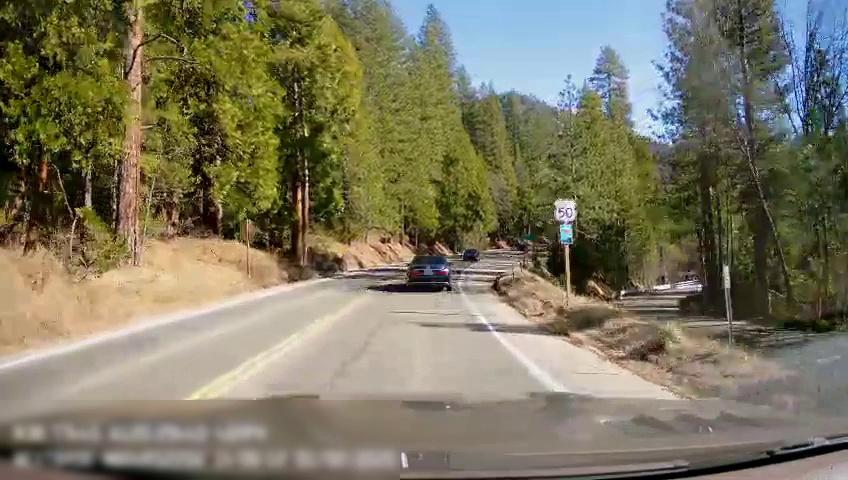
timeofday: Day
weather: Sunny
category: Drivable Space
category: Drivable Space
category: Vehicles | Car
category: Vehicles | Car
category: Lanes | Opposite Lane
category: Lanes | Opposite Lane
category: Lanes | Current Lane
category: Lanes | Current Lane
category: Traffic | Signs
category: Traffic | Signs